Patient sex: F
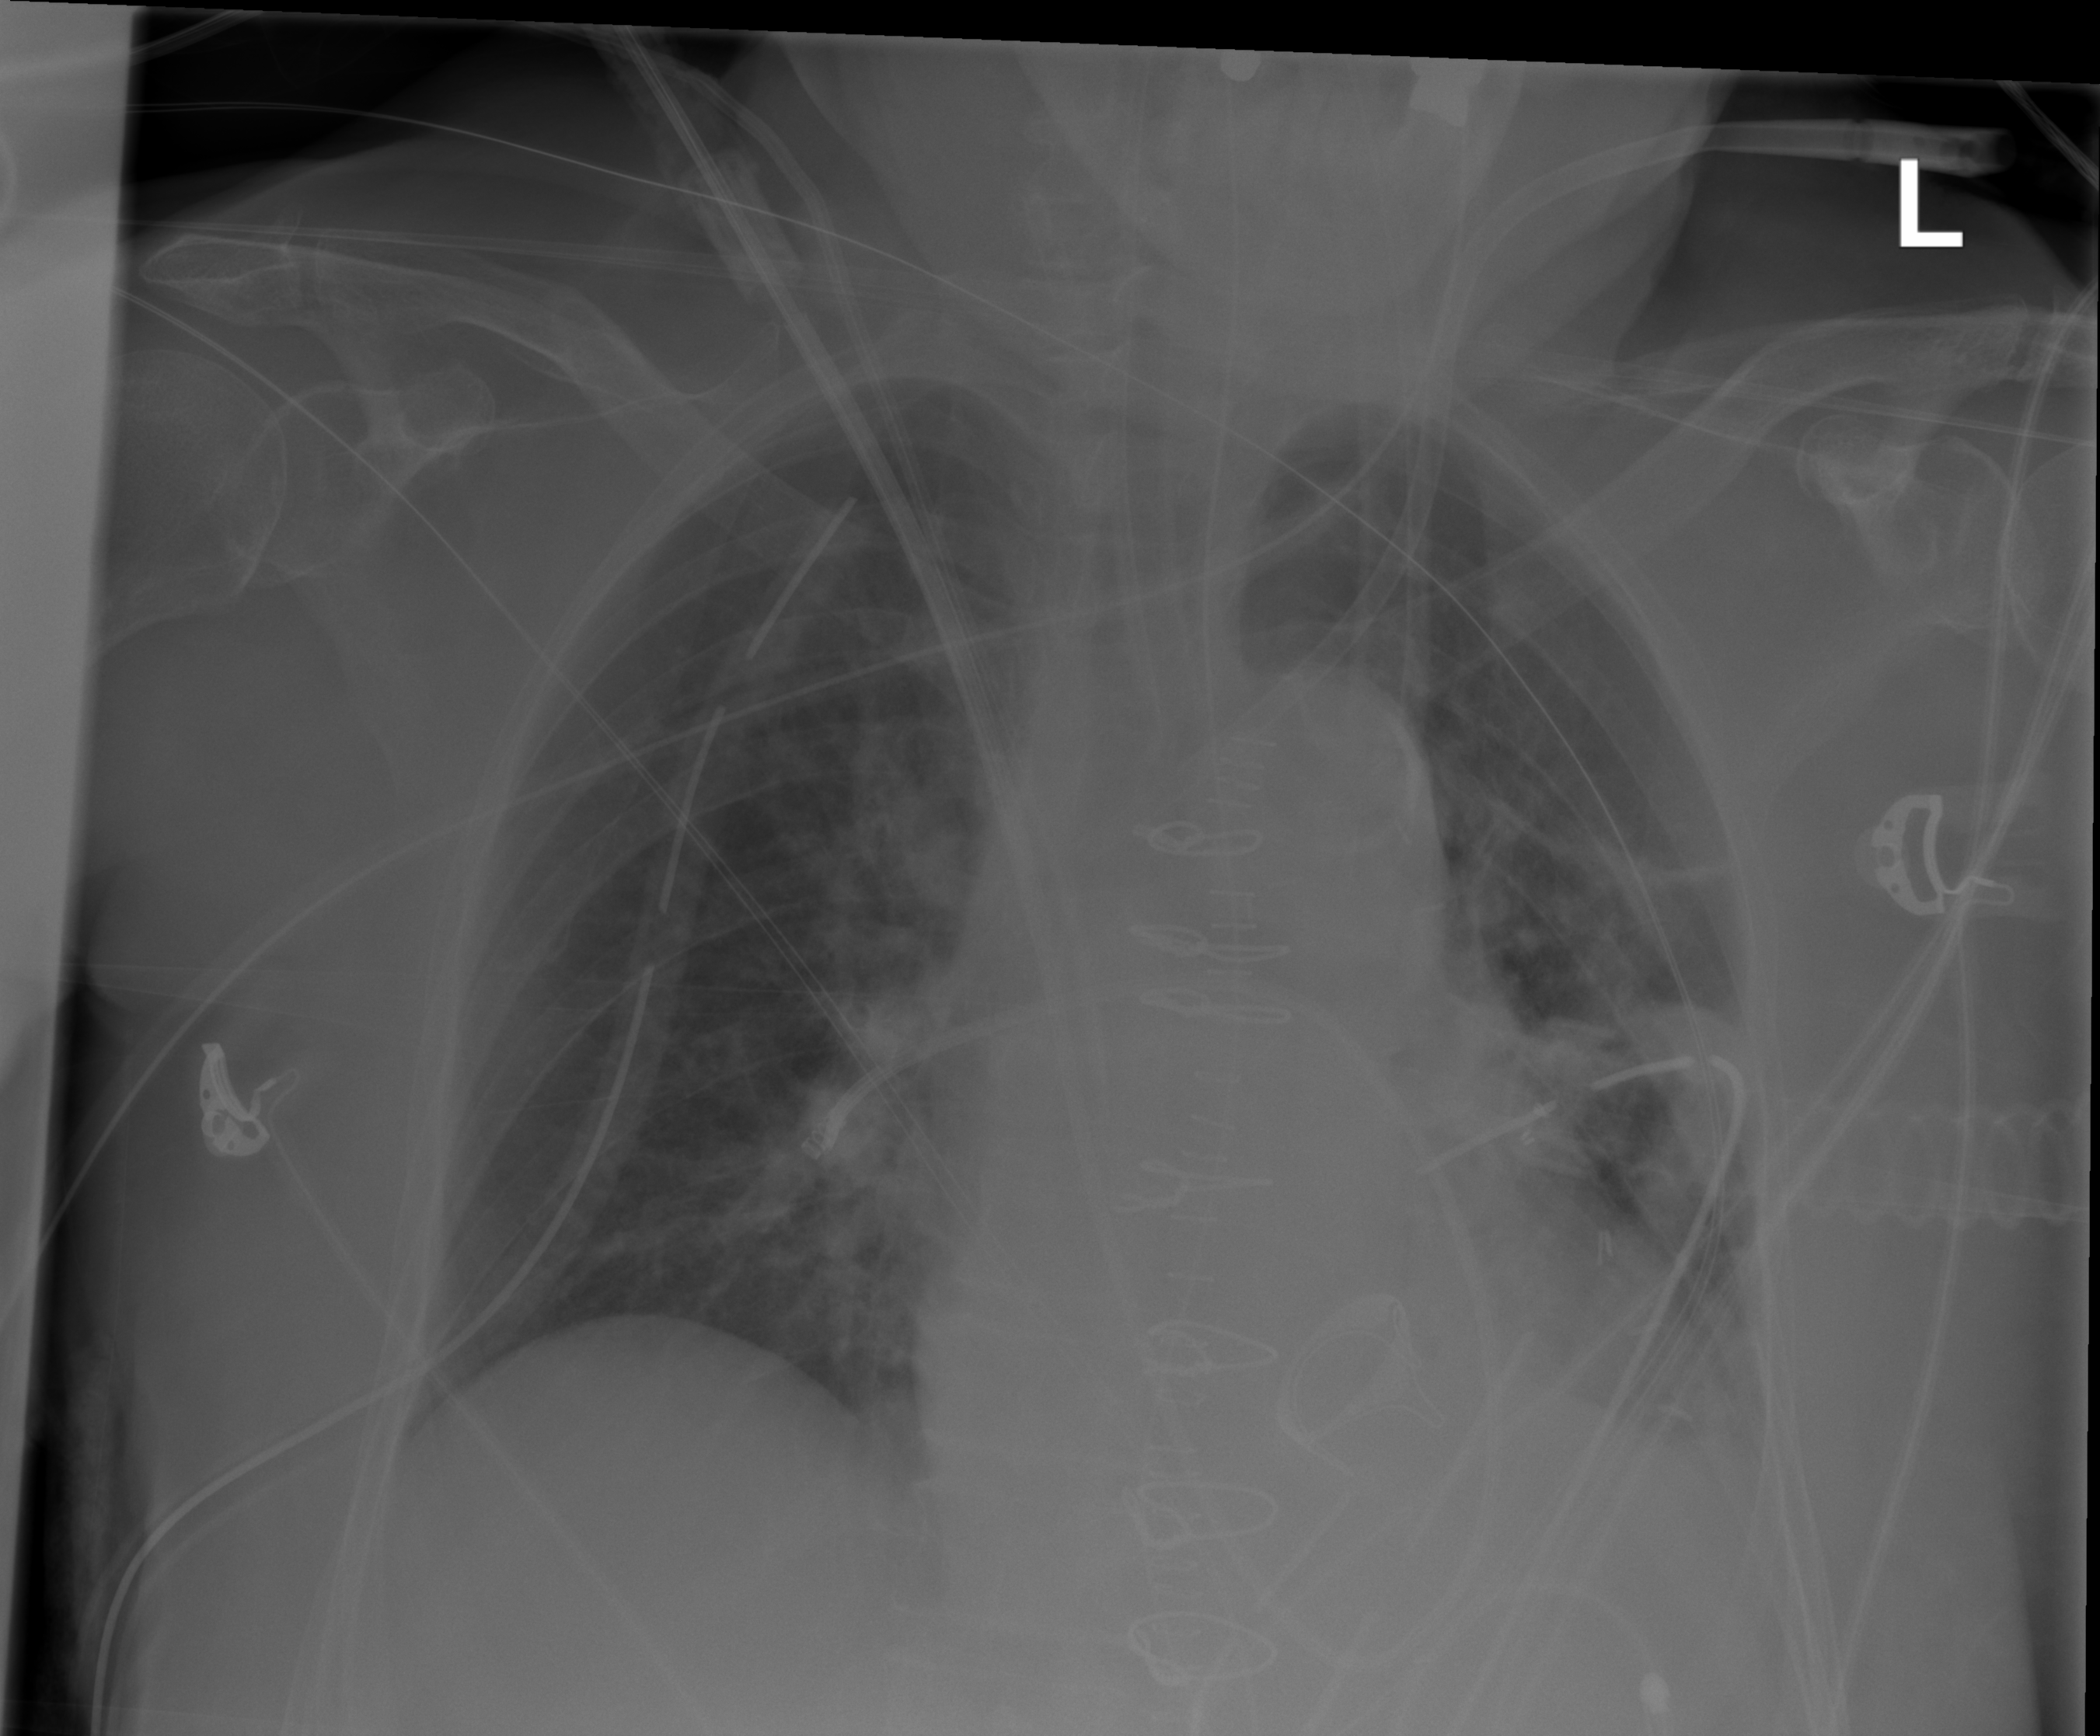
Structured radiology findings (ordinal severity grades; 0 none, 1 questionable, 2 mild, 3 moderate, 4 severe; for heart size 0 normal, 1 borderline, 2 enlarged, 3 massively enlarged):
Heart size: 2
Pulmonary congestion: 2
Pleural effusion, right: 0
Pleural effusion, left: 2
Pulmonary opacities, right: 0
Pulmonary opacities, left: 2
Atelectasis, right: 0
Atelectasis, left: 2